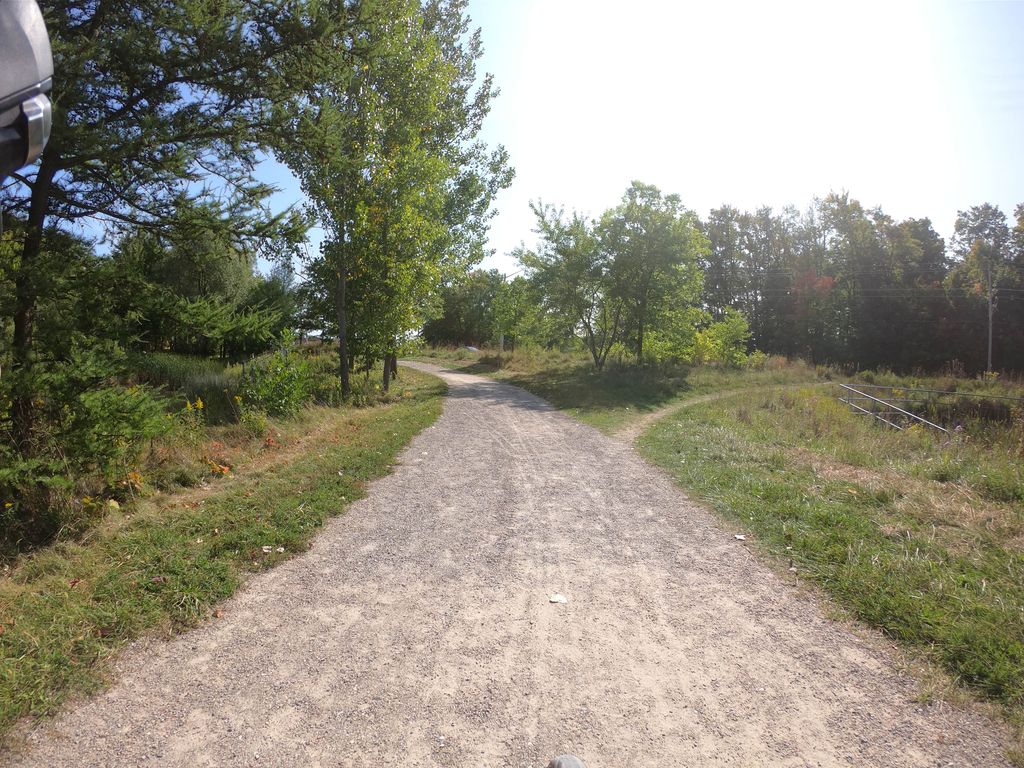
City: kitchener-waterloo